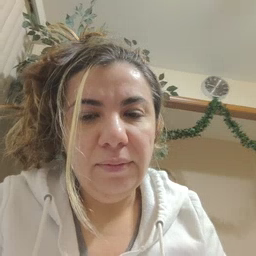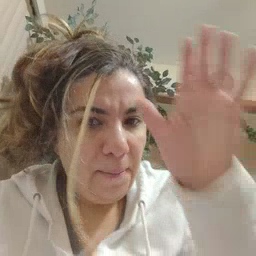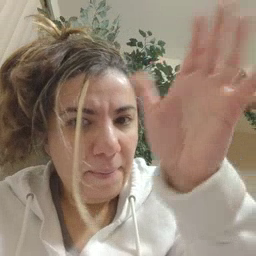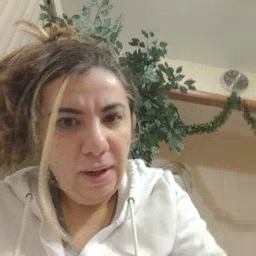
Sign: grandpa